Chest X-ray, PA view. Patient: 70 years old, sex M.
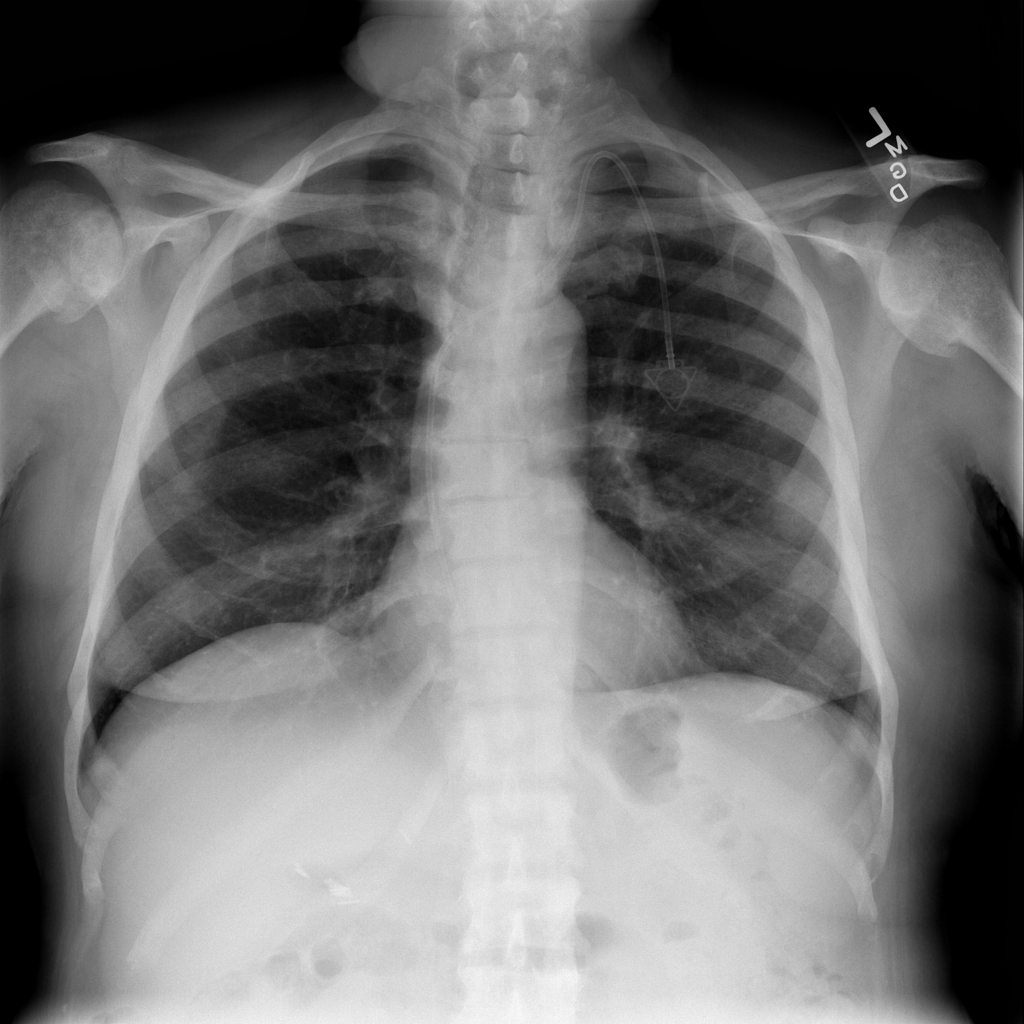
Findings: No Finding